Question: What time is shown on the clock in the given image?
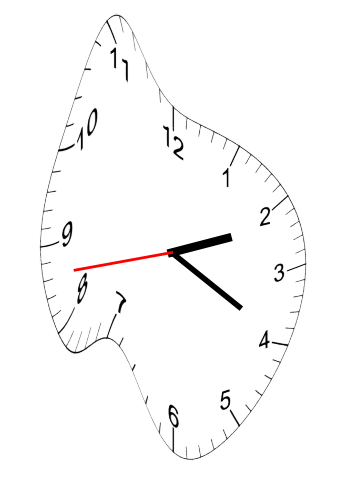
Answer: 02:19:43